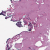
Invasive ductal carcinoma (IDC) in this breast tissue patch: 0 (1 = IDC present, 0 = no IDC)